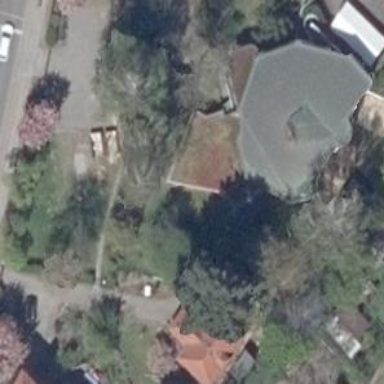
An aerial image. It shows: Kindergarten.